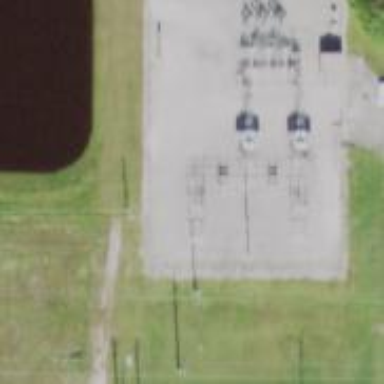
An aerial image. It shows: There is distribution substation enclosed by fence.